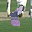
Label: 6